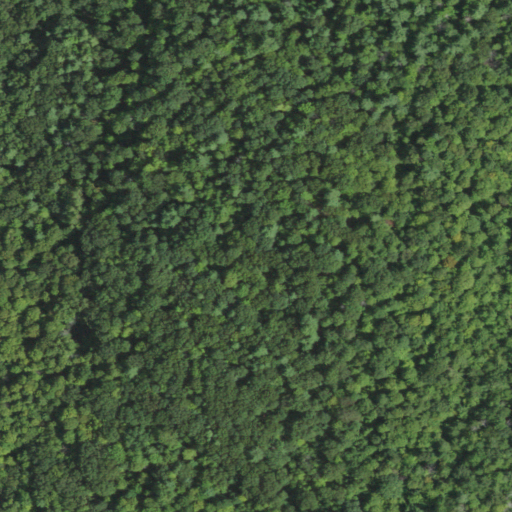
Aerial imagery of mountain in New York named Hogback Hill containing deciduous forest, mixed forest, and woody wetlands